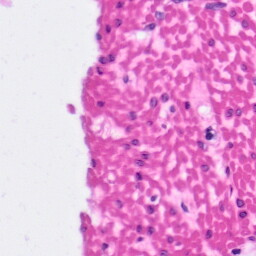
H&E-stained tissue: Pancreatic